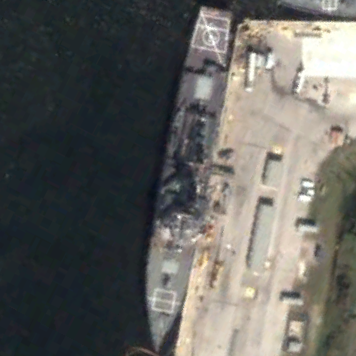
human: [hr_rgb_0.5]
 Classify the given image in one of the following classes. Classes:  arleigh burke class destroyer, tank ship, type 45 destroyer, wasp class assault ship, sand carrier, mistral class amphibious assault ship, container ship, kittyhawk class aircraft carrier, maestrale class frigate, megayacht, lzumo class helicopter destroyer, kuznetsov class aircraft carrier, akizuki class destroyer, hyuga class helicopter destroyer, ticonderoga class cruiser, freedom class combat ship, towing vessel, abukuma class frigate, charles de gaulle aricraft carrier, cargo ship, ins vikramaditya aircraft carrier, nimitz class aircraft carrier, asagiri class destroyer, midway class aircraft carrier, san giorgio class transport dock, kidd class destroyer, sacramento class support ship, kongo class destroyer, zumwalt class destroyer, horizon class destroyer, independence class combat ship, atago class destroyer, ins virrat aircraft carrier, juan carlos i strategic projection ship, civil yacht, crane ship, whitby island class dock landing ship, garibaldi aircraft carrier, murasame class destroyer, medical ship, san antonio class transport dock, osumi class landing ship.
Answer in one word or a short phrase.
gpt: Arleigh Burke class destroyer